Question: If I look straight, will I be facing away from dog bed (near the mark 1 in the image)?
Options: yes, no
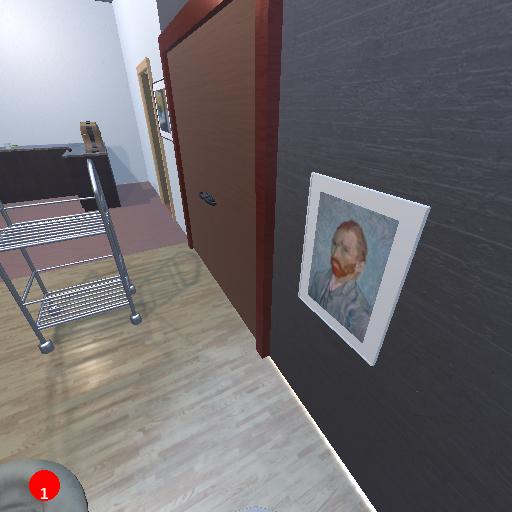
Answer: yes